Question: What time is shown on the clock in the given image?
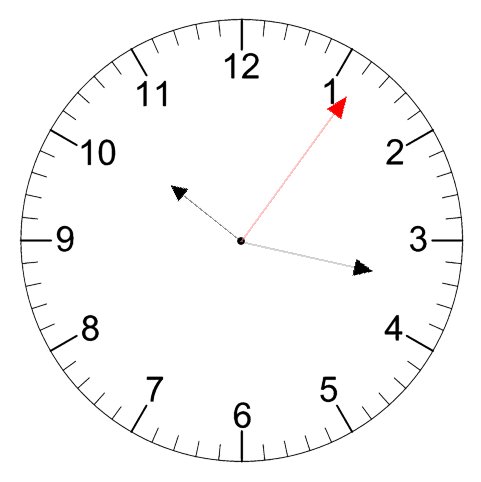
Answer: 10:17:06